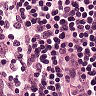
Metastatic tissue present: no